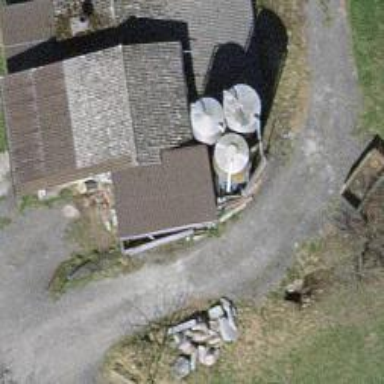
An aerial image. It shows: Silo.